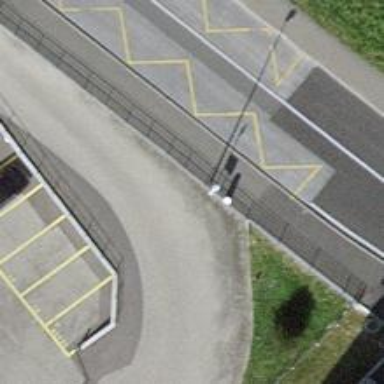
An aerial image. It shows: Bus stop with platform for public transport.